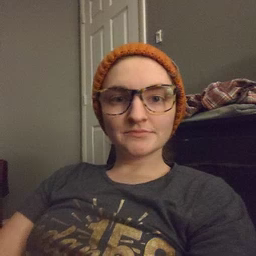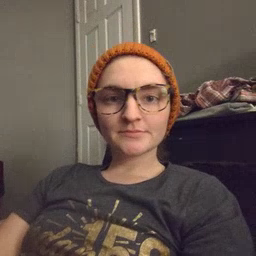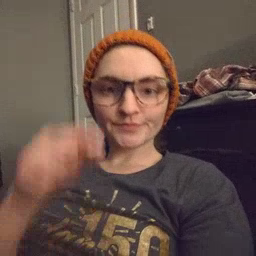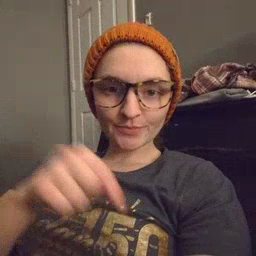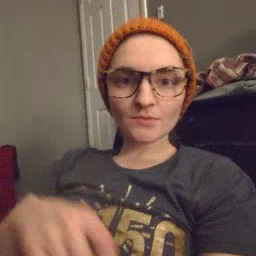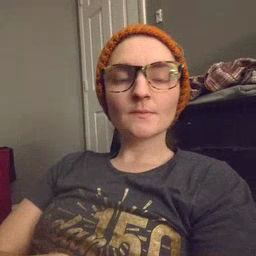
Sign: feet